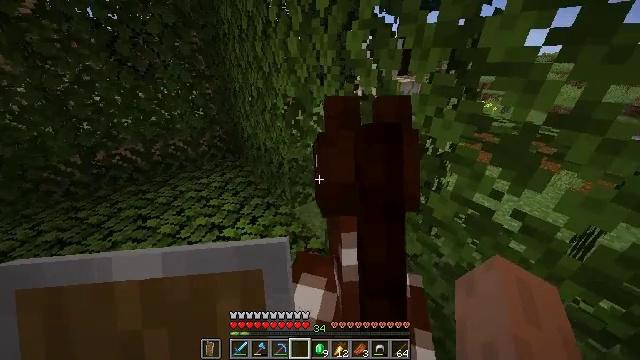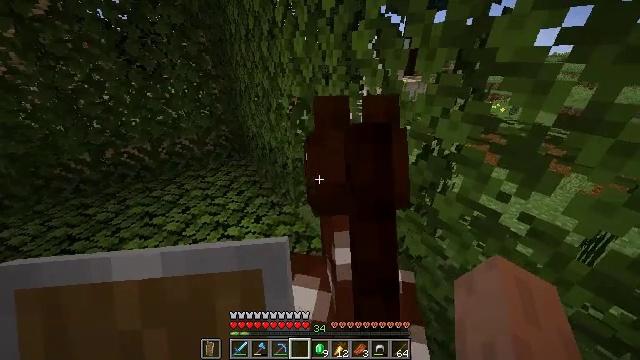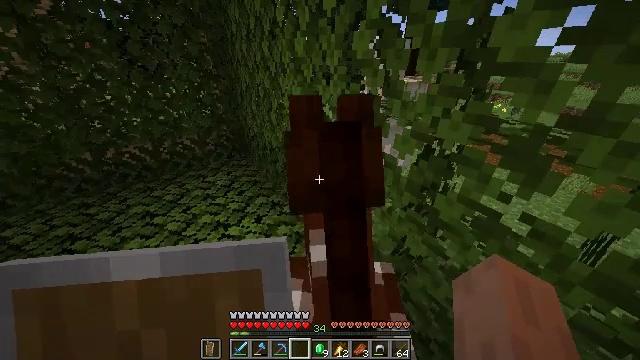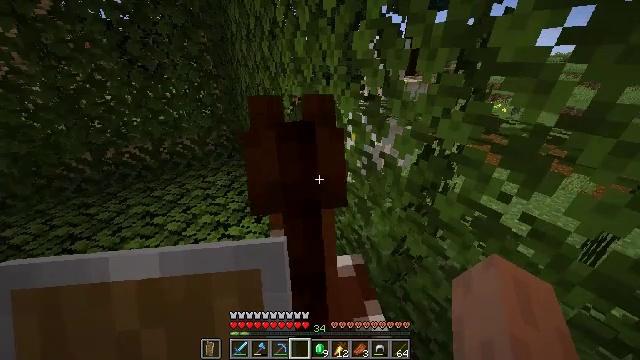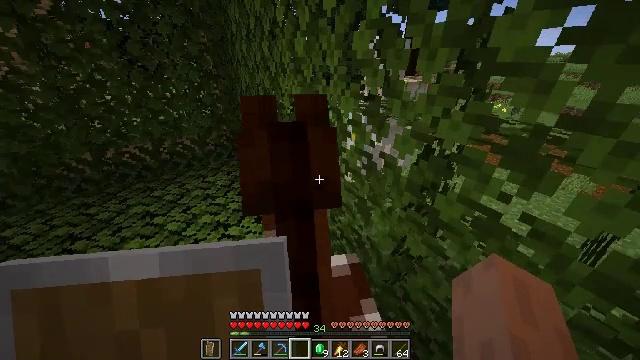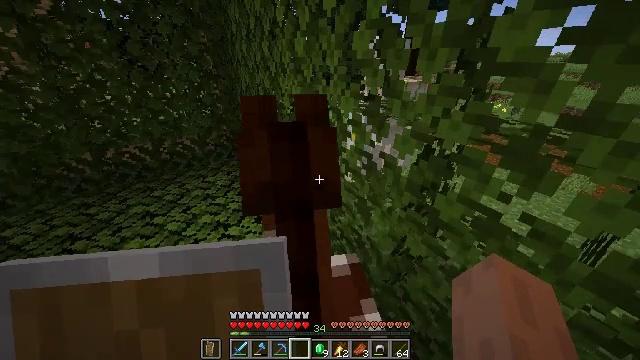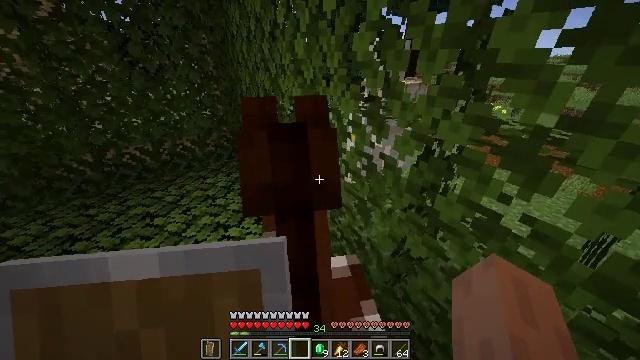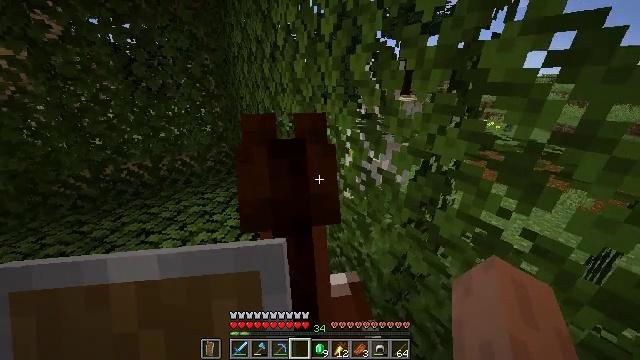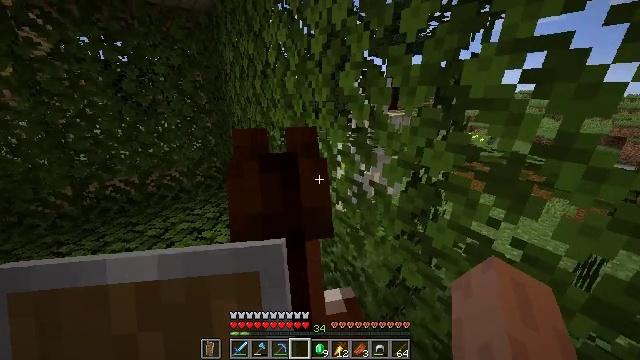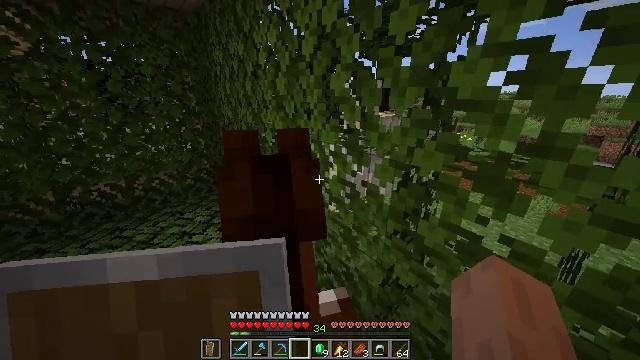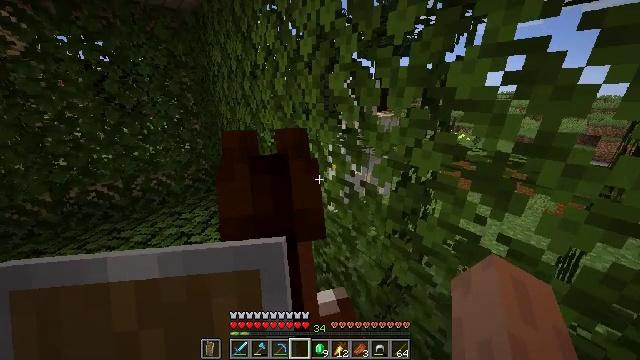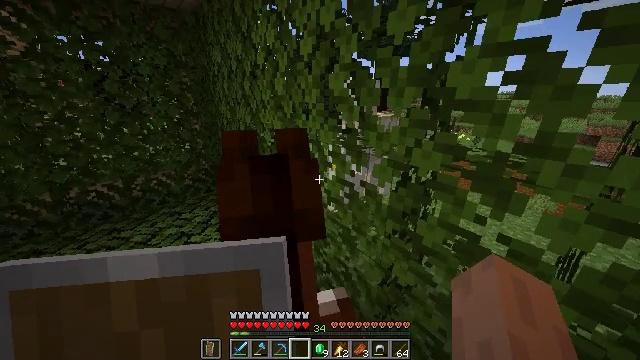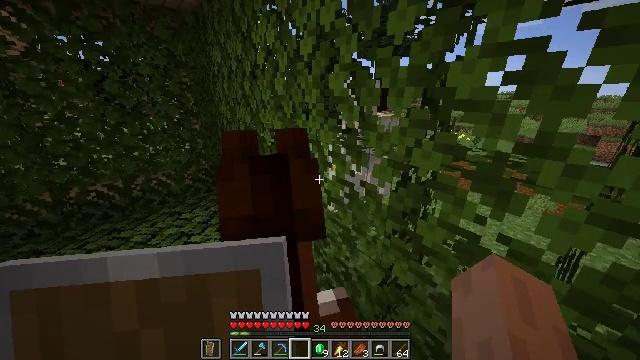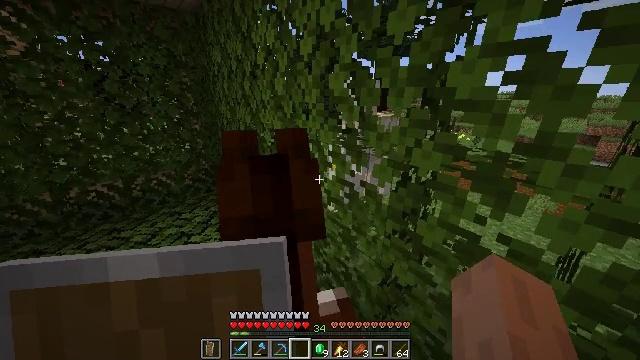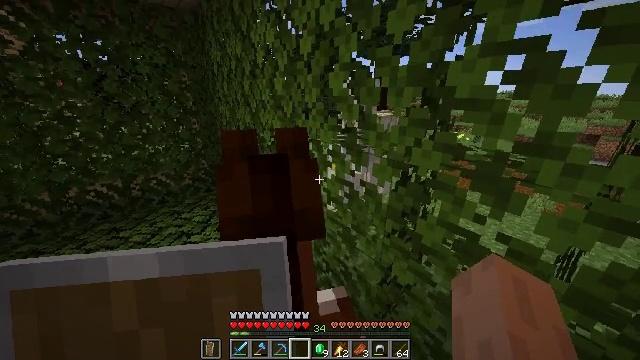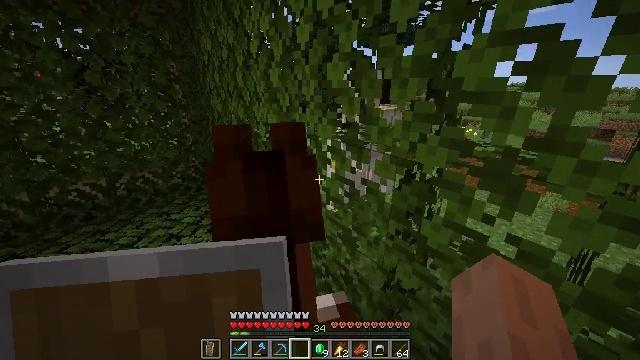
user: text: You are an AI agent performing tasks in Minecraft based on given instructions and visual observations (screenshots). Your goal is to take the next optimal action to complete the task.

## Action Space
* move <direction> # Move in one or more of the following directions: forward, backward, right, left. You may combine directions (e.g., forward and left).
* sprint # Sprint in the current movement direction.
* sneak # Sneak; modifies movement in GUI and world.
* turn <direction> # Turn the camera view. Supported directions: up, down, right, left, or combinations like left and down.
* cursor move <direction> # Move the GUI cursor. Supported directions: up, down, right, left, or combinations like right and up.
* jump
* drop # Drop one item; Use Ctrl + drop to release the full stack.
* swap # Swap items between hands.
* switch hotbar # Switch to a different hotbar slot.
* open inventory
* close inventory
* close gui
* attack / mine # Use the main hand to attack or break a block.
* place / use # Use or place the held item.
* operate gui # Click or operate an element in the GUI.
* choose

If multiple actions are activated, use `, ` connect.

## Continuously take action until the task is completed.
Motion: motion action
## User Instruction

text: Trim the tree by mining oak leaves.
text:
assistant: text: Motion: move forward and move left, sprint
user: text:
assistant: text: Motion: move forward and move left, sprint
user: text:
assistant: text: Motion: move forward and move left, sprint
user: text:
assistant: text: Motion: move forward and move left, sprint
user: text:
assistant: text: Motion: move forward and move left, sprint
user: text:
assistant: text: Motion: move forward and move left, sprint
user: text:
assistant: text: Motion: move forward and move left, sprint, turn right and up
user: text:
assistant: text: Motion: move forward and move left, sprint, turn right and up
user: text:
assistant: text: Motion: move forward and move left, sprint
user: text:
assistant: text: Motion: move forward and move left, sprint
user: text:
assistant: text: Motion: move forward and move left, sprint
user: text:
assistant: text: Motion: move forward
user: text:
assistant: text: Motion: move forward
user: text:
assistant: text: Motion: no_op
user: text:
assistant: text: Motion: no_op
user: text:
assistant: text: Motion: no_op
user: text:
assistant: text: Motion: turn right
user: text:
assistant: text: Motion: turn right
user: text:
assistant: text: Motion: no_op
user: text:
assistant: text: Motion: no_op
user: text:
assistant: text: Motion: no_op
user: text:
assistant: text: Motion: no_op
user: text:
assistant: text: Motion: no_op
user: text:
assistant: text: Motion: no_op
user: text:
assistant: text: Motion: no_op
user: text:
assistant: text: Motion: turn right
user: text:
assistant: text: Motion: turn right, switch to hotbar 1
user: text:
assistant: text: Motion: switch to hotbar 1
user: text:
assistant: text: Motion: switch to hotbar 1
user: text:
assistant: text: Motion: no_op